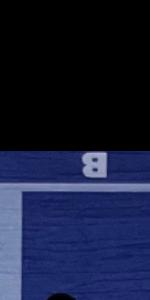
Label: Empty